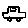
Label: car